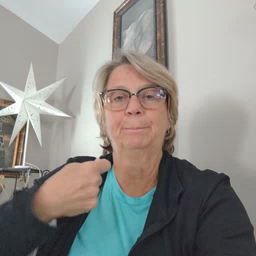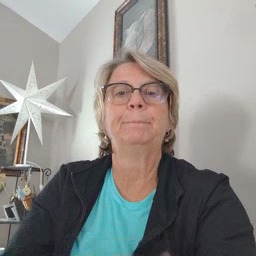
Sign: zipper